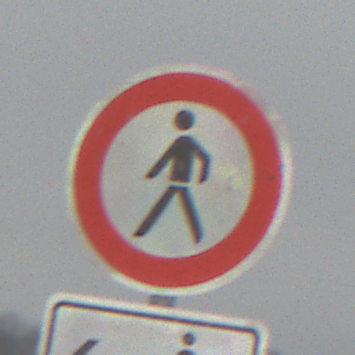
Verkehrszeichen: VerbotFussgaenger
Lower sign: RichtungsangabeDurchPfeile3
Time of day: MorningAfternoon
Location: Outdoor (Nature)
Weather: Overcast
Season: Winter
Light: Natural